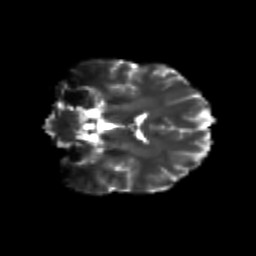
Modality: T2w
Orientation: coronal
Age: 25
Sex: female
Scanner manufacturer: siemens
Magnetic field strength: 3 T
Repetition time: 3.5 s
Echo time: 0.125 s